Field crop: maize
Growth stage: 2
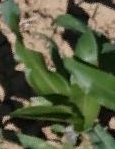
Species: maize